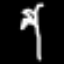
Label: palm tree